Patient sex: M
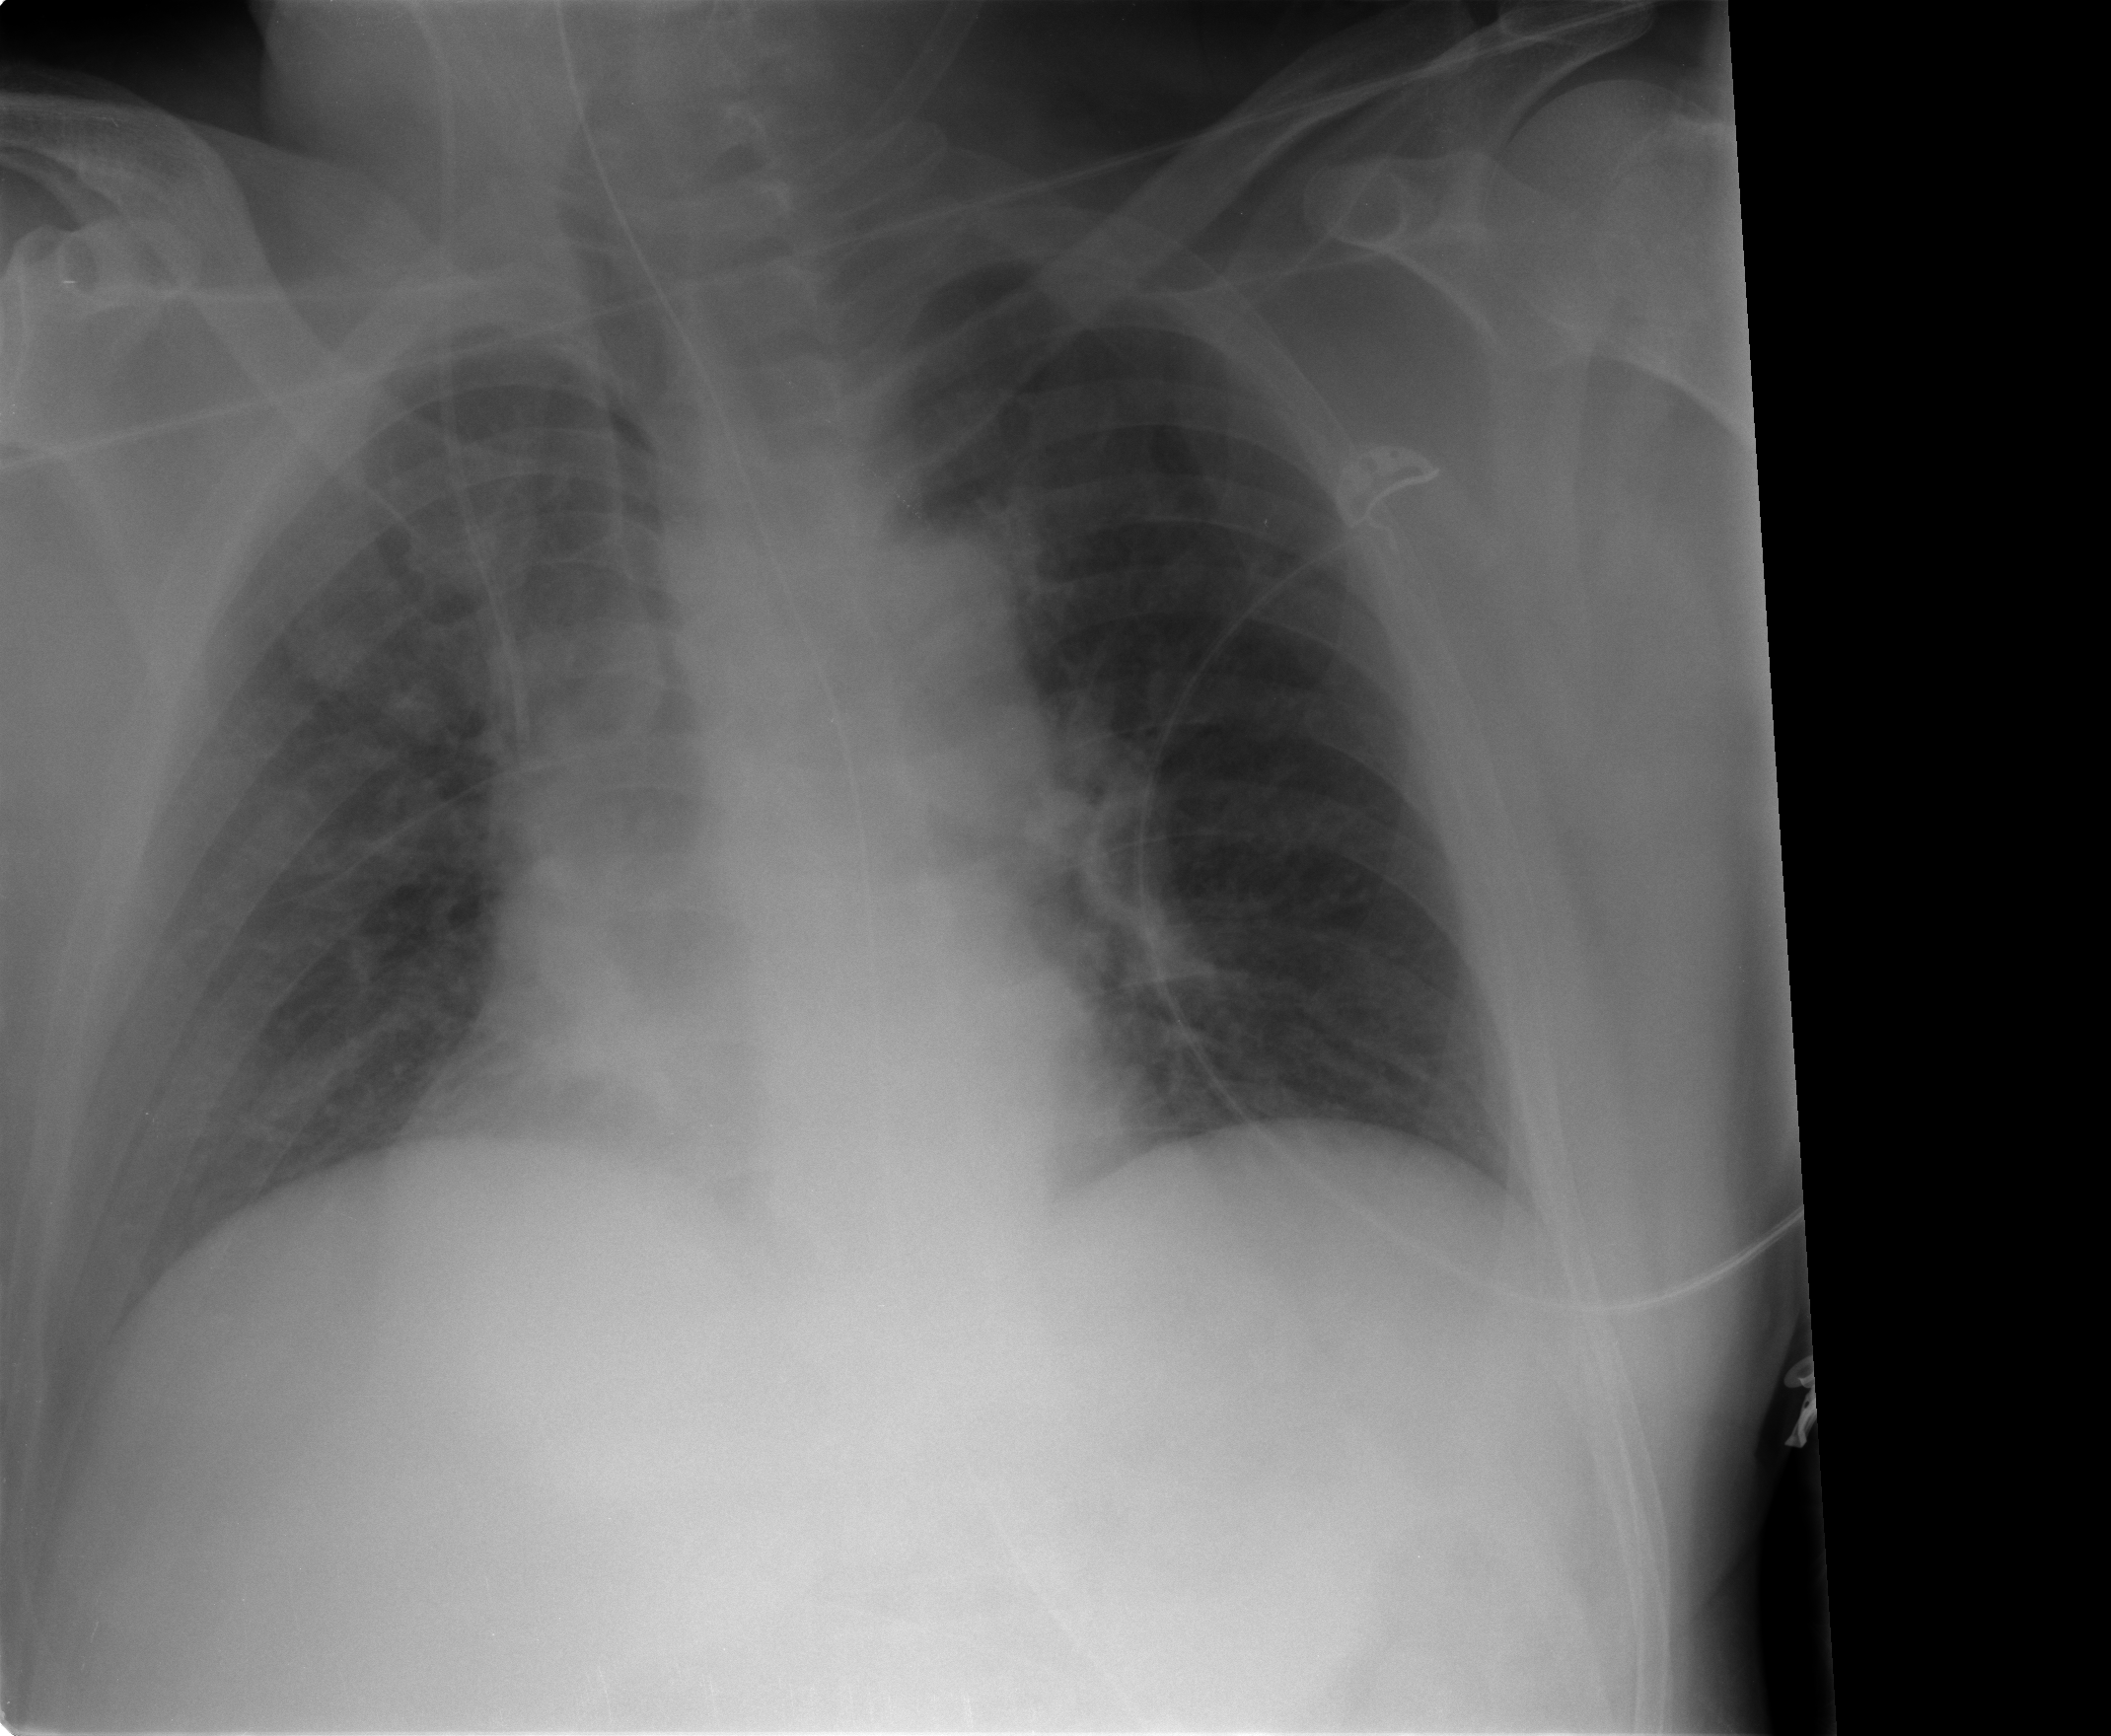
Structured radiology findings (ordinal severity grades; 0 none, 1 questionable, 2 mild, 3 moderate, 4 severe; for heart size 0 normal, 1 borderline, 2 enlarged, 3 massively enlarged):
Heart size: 0
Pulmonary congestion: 2
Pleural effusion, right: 0
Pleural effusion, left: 0
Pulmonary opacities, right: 0
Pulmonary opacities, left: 0
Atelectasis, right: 2
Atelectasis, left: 0